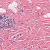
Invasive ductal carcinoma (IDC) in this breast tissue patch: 0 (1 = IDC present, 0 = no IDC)